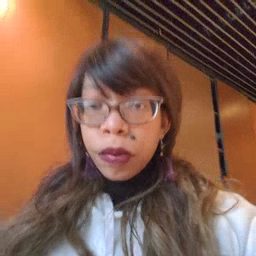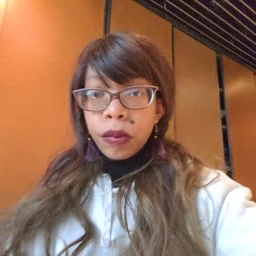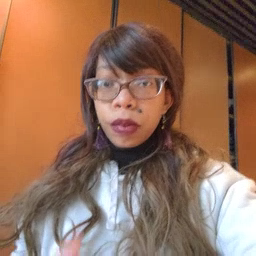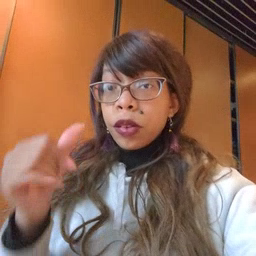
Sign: yesterday